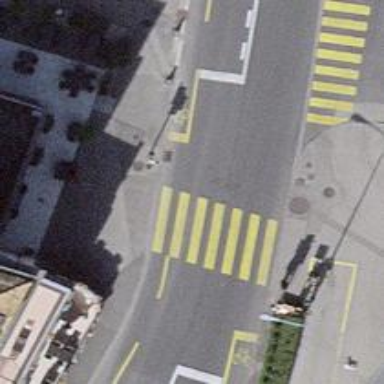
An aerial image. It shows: Road crossing with traffic signals.